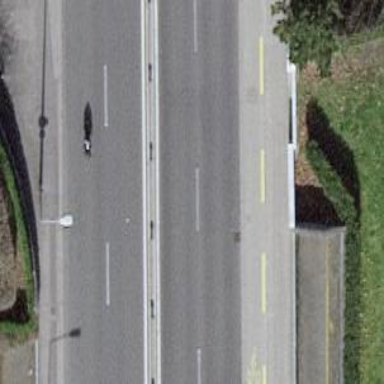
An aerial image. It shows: Tunnel cycleway with asphalt surface.